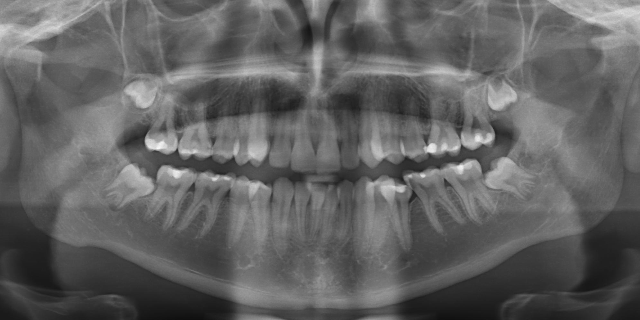
adult